Interaction volume radius: 5 \u00c5
Interaction volume height: 10 \u00c5
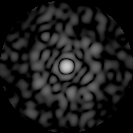
Disorder parameter: 0.8449